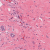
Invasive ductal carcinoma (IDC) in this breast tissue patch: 0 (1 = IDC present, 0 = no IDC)